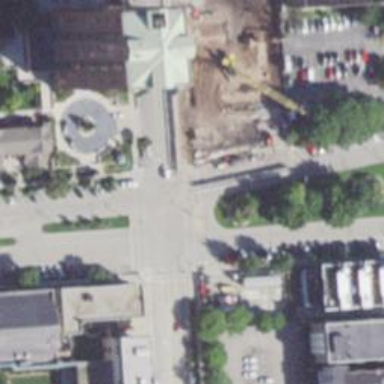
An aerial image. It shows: Secondary road with separate asphalt sidewalks.